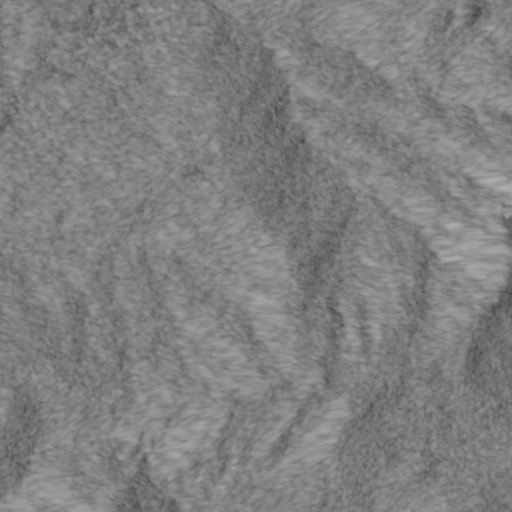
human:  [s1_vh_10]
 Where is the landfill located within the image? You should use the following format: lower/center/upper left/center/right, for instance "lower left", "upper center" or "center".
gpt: The landfill is located in the upper left of the image.
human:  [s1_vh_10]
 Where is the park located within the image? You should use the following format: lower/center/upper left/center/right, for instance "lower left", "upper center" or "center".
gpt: The park is located in the upper left of the image.
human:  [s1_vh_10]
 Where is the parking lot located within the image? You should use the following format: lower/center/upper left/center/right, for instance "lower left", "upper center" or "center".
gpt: The parking lot is located in the upper center of the image.
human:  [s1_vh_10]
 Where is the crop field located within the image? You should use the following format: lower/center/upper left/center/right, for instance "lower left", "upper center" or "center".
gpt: There is no crop field in the image.

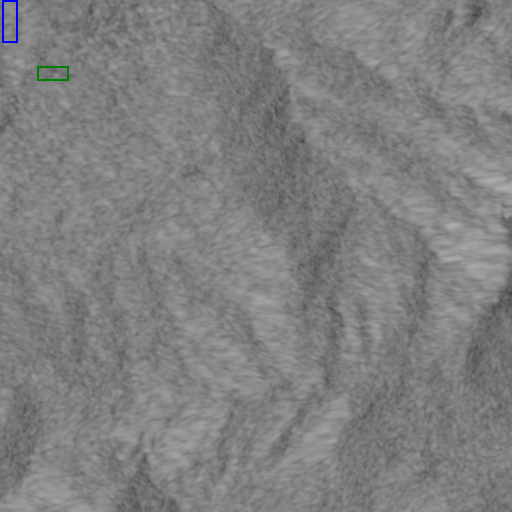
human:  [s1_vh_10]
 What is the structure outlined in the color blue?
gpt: The structure outlined in blue is a landfill.
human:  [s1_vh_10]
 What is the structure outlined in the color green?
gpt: The structure outlined in green is a park.
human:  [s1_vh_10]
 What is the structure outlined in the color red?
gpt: There is no red outline.